Field crop: tomato
Growth stage: 2
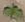
Species: solanum